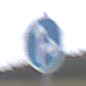
Verkehrszeichen: VorgeschriebeneFahrtrichtungGeradeausOderRechts
Umgebung: Outdoor, Nature
Tageszeit: Midday
Wetter: Overcast
Licht: Natural
Jahreszeit: NotSpecified
Kontrast: LowContrast